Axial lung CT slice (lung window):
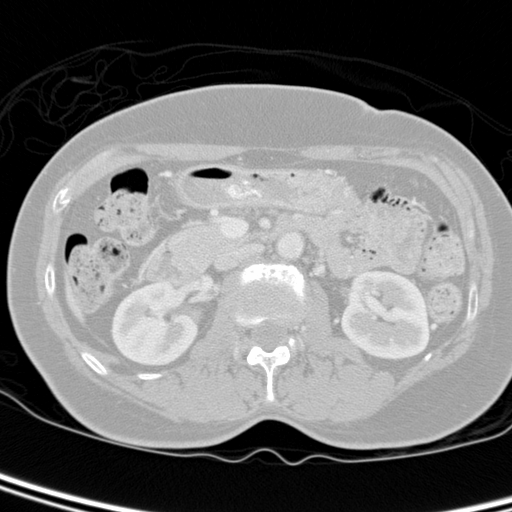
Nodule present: no